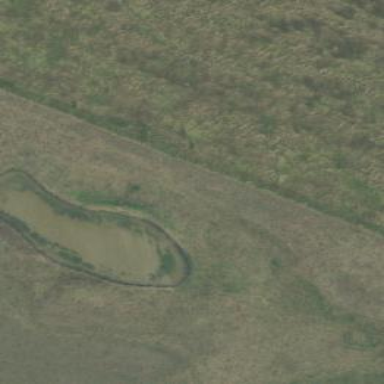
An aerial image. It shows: Pond surrounded by natural water.